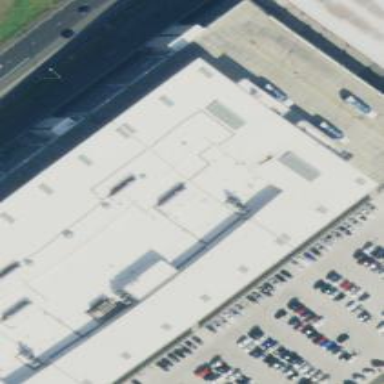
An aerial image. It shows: Car rental service.